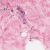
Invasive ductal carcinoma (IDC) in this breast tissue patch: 0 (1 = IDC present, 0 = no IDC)